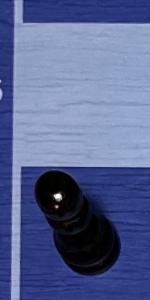
Label: Pawn_Black